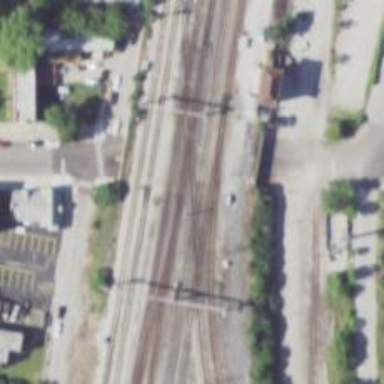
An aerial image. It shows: Railway crossing.